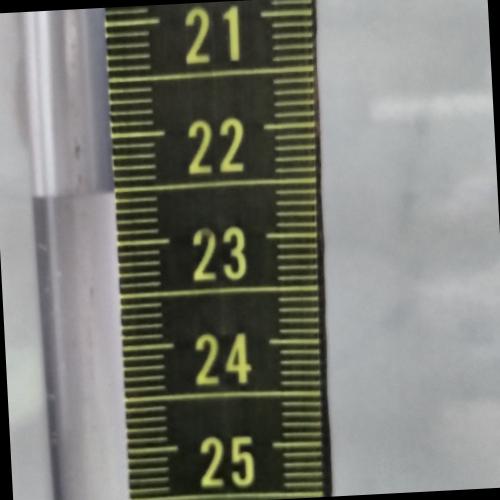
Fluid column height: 22.5 cm